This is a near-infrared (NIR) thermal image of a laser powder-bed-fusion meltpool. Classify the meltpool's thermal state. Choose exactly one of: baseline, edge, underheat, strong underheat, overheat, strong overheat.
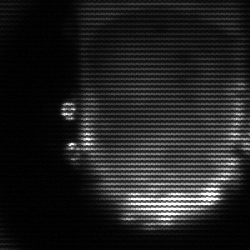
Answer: baseline